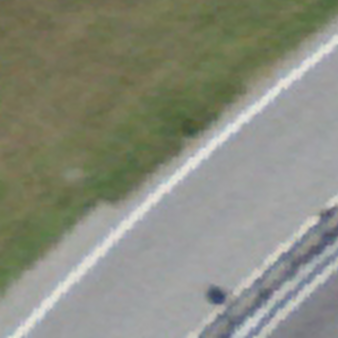
Label: other